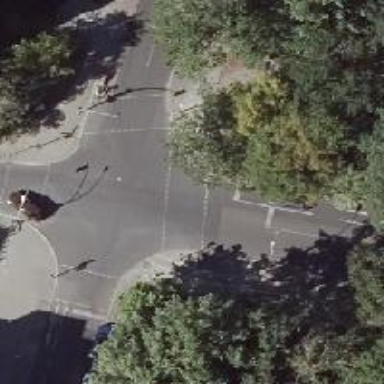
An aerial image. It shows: Crossing with traffic signals.